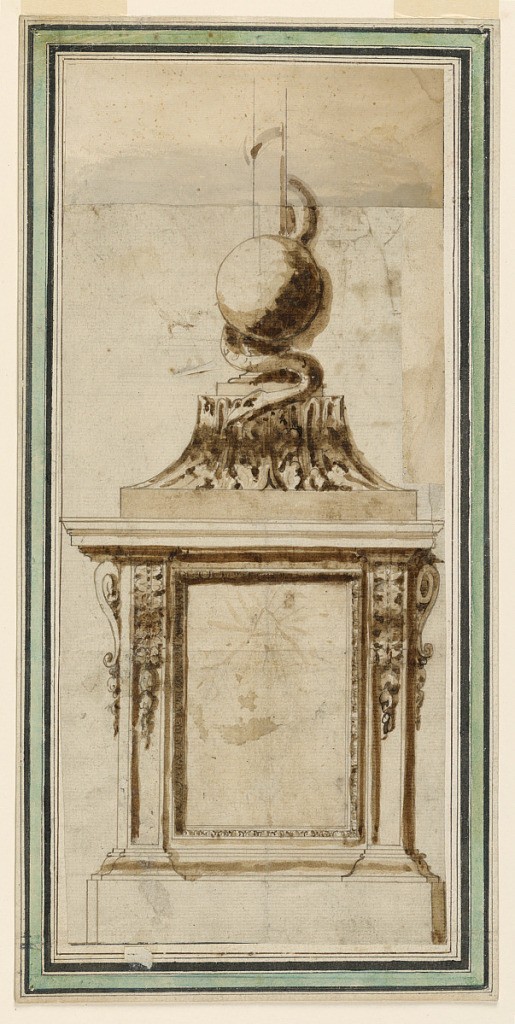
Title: Elevation of Pedestal and Bottom of a Crucifix
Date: ca. 1770
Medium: Black chalk, pen, ink, sepia wash on paper
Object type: Drawing
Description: Pedestal in architectural forms, with brackets as capitals of pilasters. The Holy Trinity is sketched in the panel. A capital upsidedown serves as a base of the cross, over the foot of which a sphere is shown. A snake is wound around the bottom part with his head before the capital.